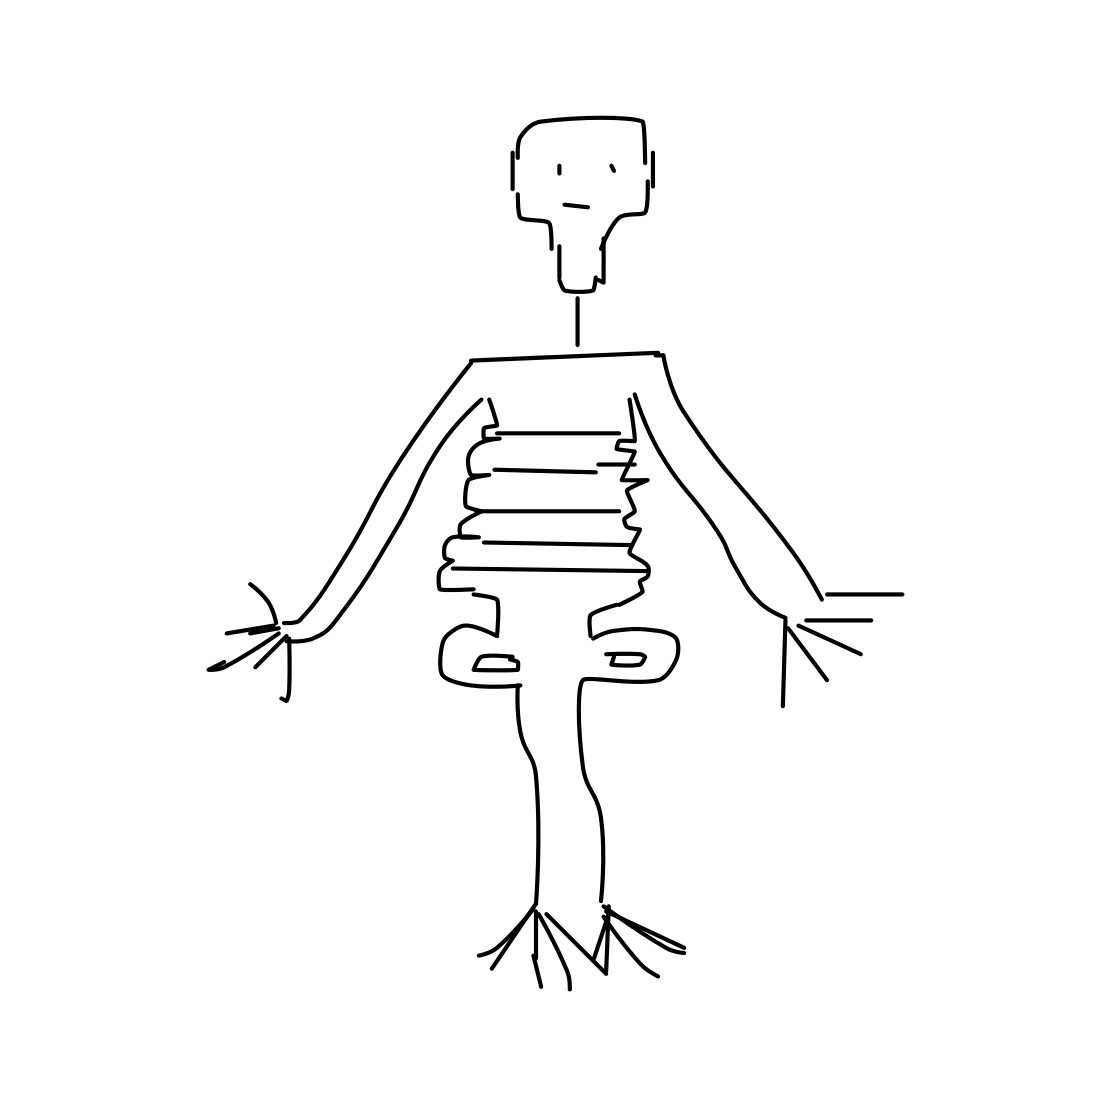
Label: human-skeleton